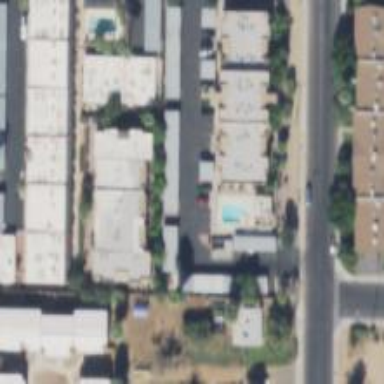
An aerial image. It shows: Residential area with apartments.